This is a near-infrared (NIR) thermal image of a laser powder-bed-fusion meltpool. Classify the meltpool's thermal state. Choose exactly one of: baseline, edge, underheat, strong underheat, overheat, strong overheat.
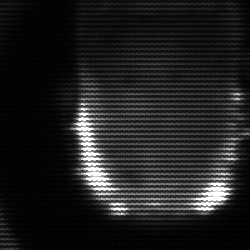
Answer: baseline